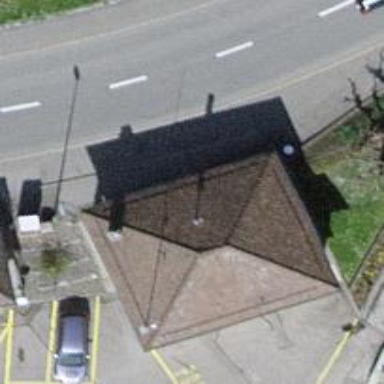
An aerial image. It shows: Police building.